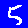
Digit: 5